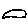
Label: cloud